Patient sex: M
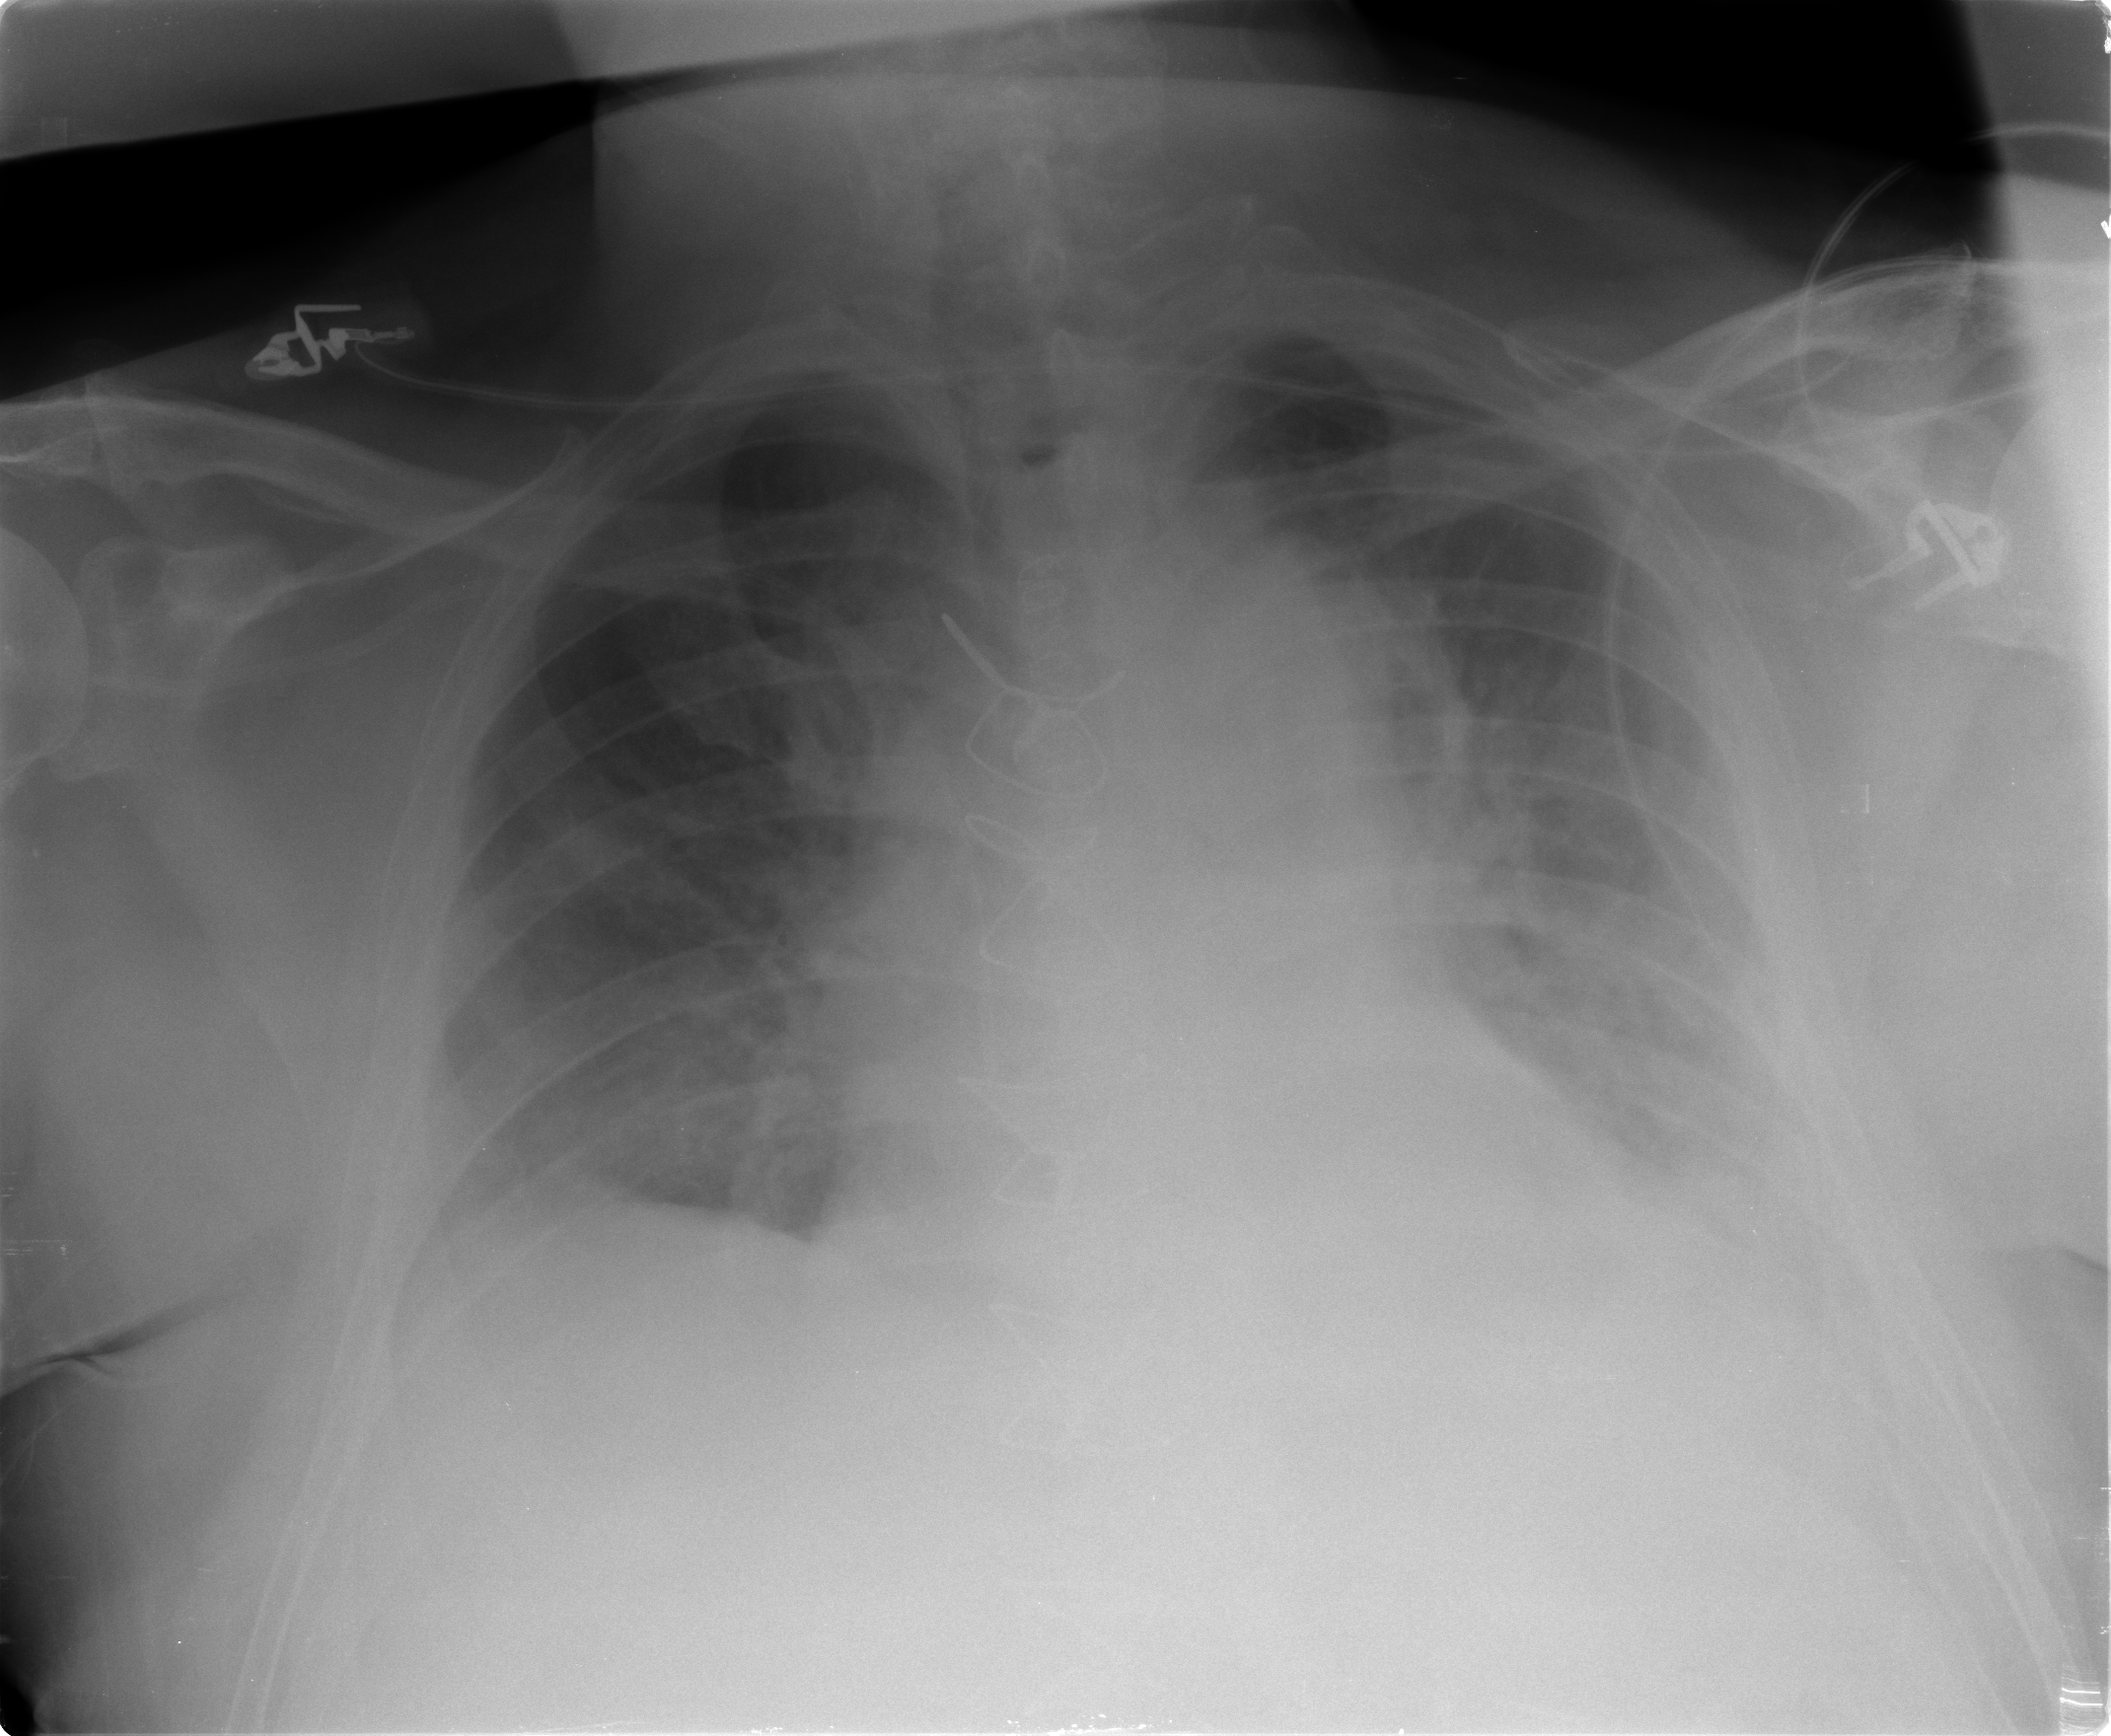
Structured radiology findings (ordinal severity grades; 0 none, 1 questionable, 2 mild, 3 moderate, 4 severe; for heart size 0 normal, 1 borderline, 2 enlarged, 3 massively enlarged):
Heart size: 2
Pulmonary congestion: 2
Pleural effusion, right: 2
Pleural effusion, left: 2
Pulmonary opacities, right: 1
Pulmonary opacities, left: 2
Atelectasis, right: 1
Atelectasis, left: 2